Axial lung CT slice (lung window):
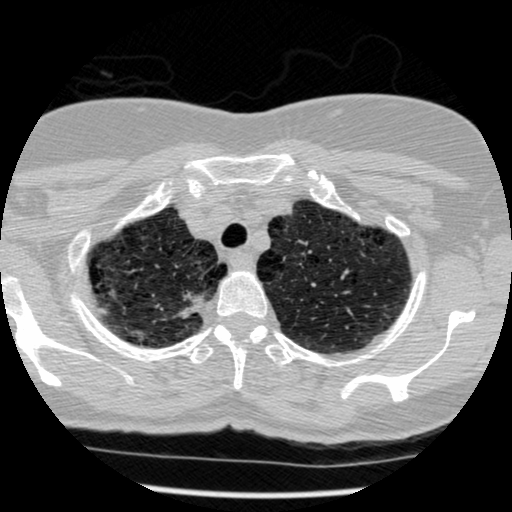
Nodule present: no